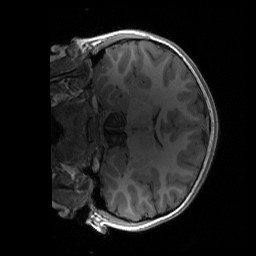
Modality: T1w
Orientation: coronal
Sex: male
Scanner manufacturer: siemens
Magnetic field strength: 3 T
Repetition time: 1.9 s
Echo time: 0.00243 s